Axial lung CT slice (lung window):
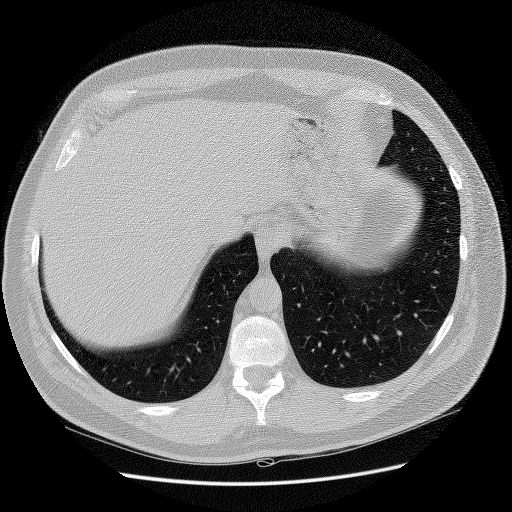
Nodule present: no